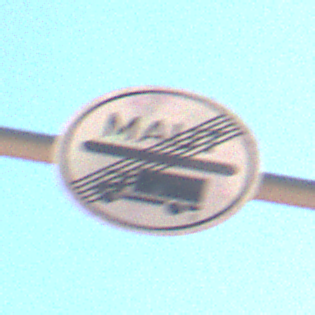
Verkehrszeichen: EndeMautpflicht
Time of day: MorningAfternoon
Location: Outdoor (Nature)
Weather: Clear
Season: Summer
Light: Natural